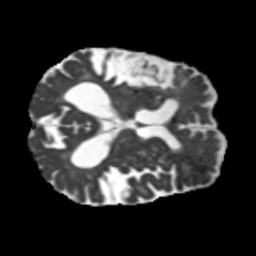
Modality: MD
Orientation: axial
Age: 69
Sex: male
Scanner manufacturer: siemens
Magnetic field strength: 3 T
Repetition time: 5.25 s
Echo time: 0.08 s